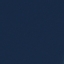
Label: SeaLake